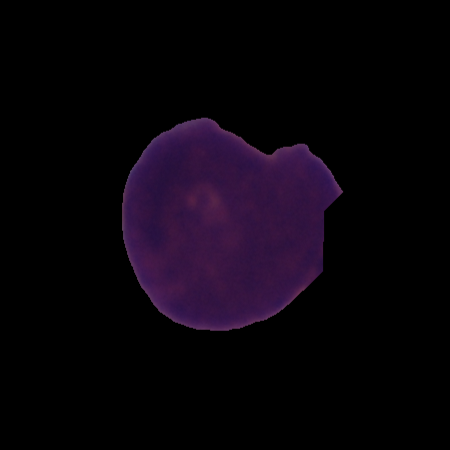
Label: cancer